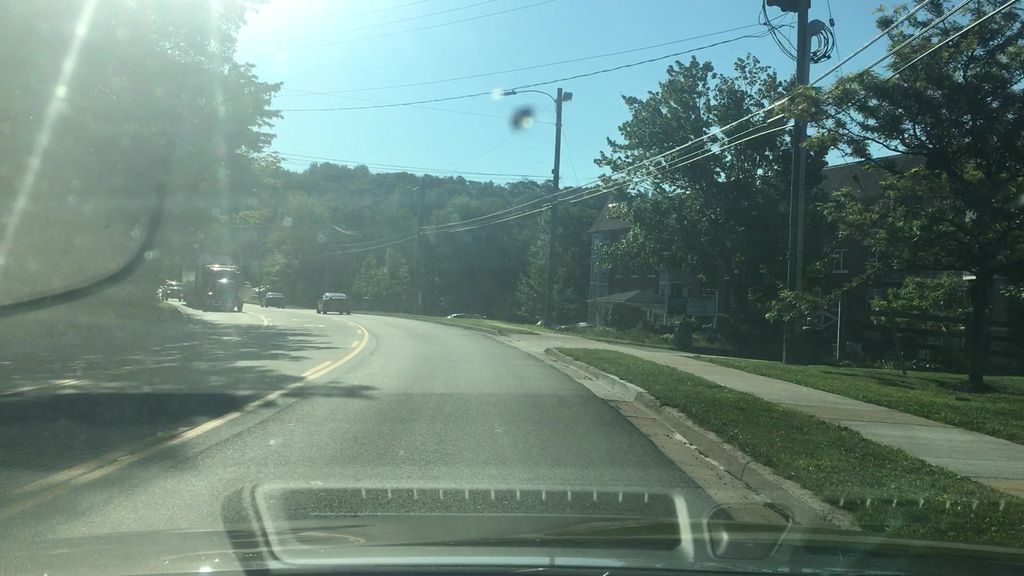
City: halifax